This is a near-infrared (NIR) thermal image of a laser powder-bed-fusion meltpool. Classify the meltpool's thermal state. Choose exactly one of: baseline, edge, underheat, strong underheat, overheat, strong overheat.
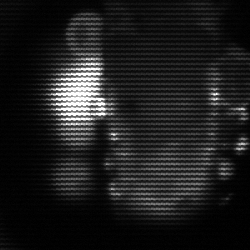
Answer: strong underheat